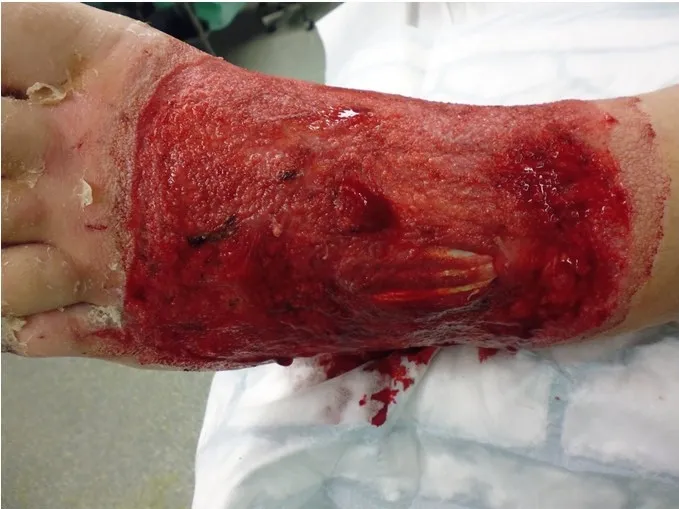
After debridement and wound bed preparation.
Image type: medical_photograph (other_medical_photograph)